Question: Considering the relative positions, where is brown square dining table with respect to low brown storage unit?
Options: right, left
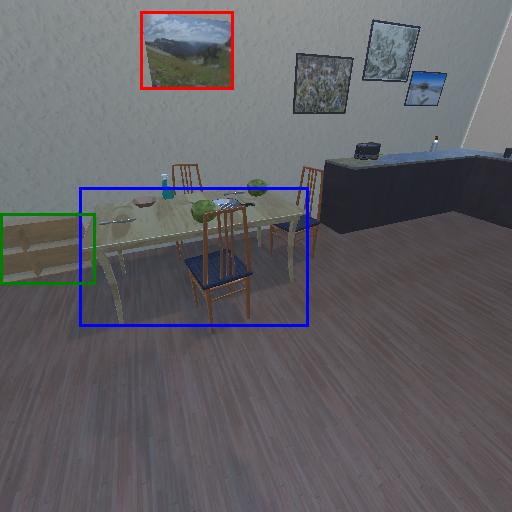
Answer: right